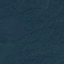
Land use / land cover: Forest